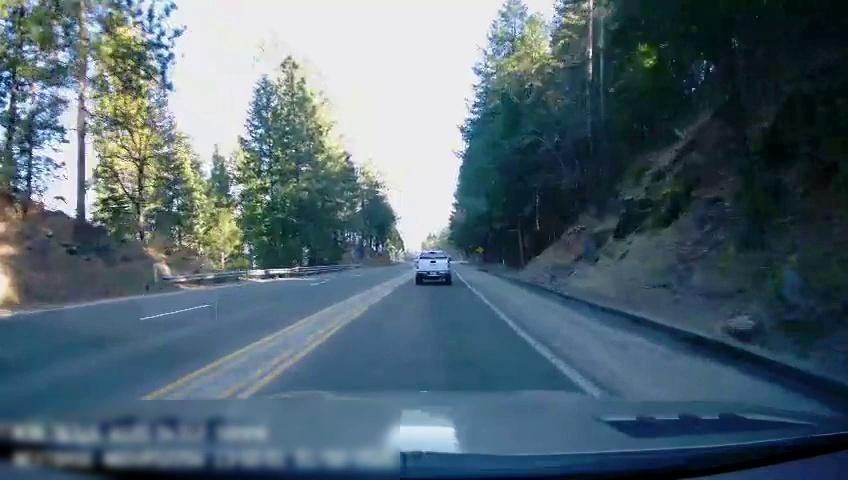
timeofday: Day
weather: Sunny
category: Drivable Space
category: Vehicles | Truck
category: Lanes | Alternate Lane
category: Lanes | Current Lane
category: Lanes | Current Lane
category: Lanes | Opposite Lane
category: Lanes | Opposite Lane
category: Lanes | Opposite Lane
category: Lanes | Opposite Lane